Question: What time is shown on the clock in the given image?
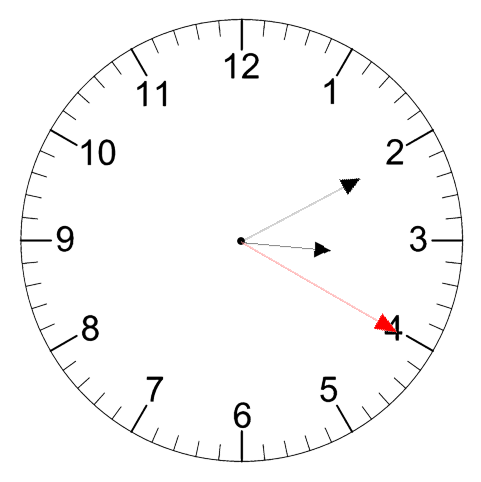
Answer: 03:10:20